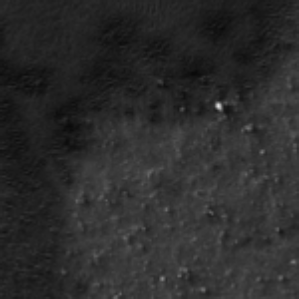
Label: frost